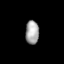
Tissue: lung
Cell type: Epithelial cells
Senescence score: 0.591
Nuclear area (px): 310
Mean DAPI intensity: 165.165